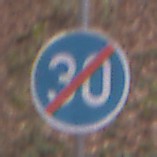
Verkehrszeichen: EndeMindestgeschwindigkeit
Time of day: Midday
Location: Outdoor (Nature)
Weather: Overcast
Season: Autumn
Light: Natural